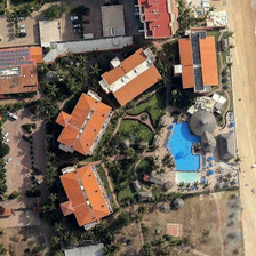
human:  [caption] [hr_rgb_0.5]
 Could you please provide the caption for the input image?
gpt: The resort has a small swimming pool.

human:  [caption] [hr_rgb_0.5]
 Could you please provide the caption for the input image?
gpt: on the ground with a lot of yellow house .

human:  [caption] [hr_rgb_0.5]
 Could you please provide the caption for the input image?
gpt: Small swimming pool Resort

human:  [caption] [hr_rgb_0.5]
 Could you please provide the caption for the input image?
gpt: This resort has a small pool.

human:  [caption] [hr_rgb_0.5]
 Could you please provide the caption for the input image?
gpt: This resort has a small swimming pool.